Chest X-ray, PA view. Patient: 11 years old, sex F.
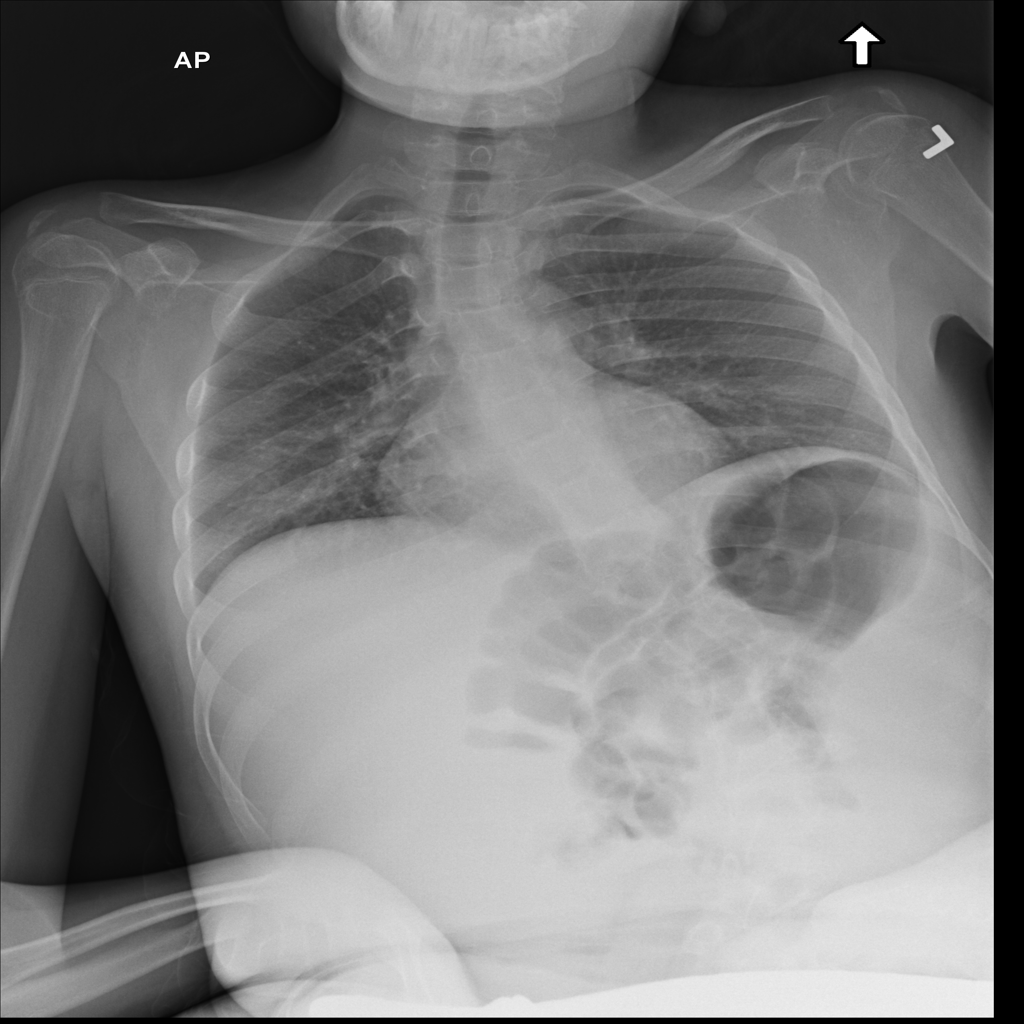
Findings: No Finding